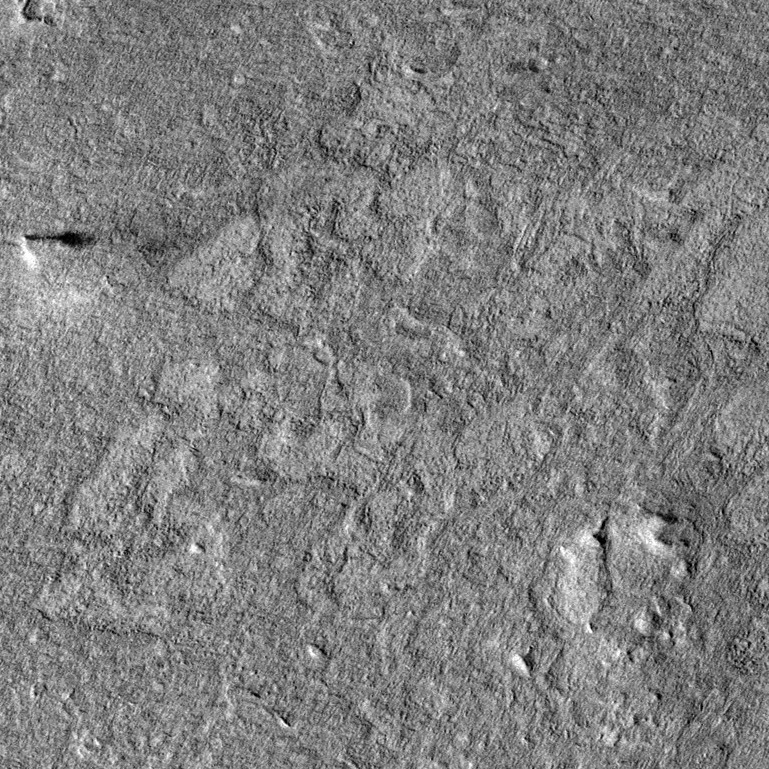
Label: dustdevil